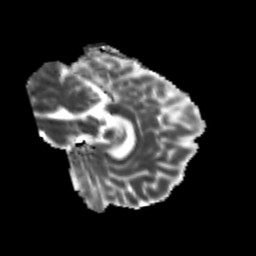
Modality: MD
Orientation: sagittal
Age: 24
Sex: male
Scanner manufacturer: siemens
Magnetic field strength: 3 T
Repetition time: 3.5 s
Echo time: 0.104 s